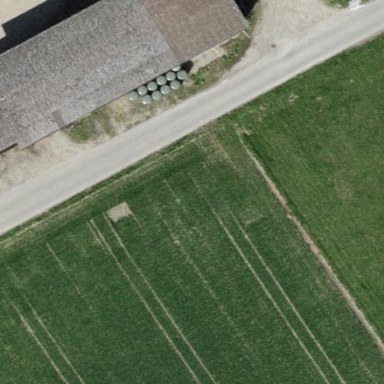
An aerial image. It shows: Gabled roof on farm auxiliary building.